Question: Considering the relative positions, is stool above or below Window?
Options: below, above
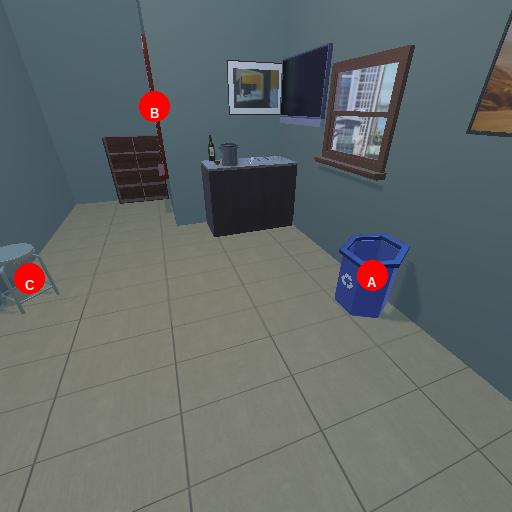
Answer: below